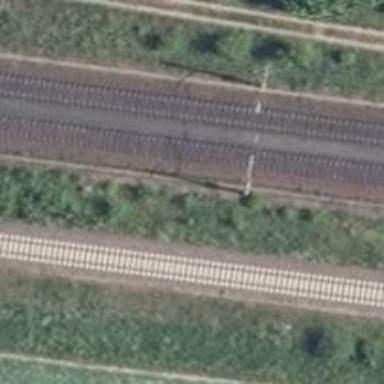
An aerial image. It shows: Railway milestone with catenary mast.